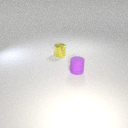
small purple rubber cylinder in front of small yellow metal cylinder